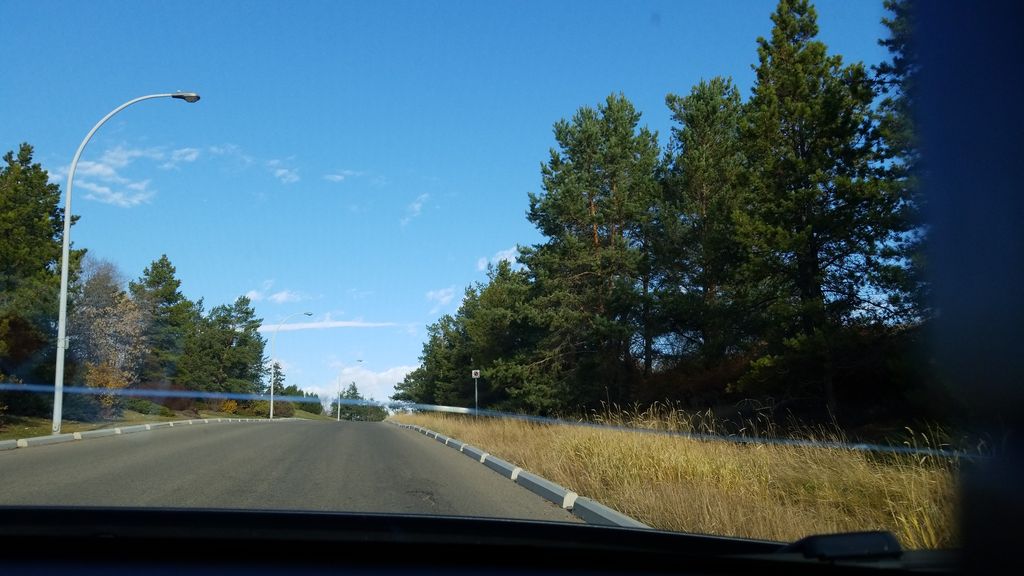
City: edmonton